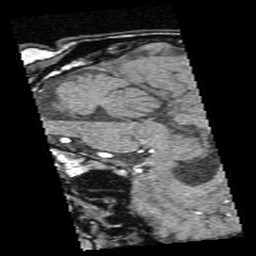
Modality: angio
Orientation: sagittal
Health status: ill
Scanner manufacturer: siemens
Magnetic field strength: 1.5 T
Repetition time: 0.036 s
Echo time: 0.00712 s